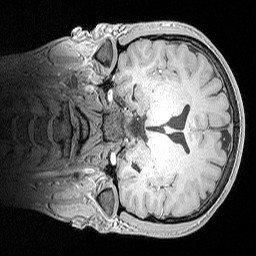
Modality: MP2RAGE
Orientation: coronal
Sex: male
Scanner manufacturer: siemens
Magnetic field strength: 3 T
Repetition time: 5 s
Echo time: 0.00292 s